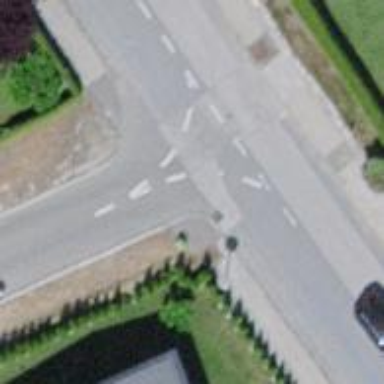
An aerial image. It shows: Unmarked crossing on footway.